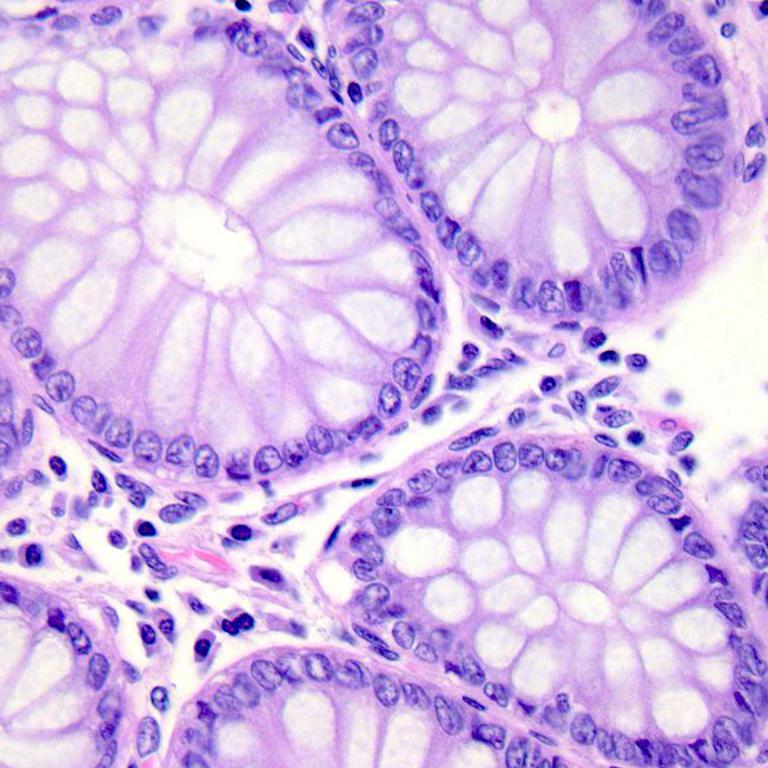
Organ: colon
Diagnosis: benign